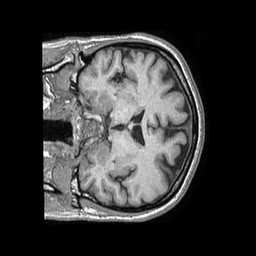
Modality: T1w
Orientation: coronal
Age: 65
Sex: female
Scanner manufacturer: philips
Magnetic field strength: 1.5 T
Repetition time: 0.007849 s
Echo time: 0.003649 s